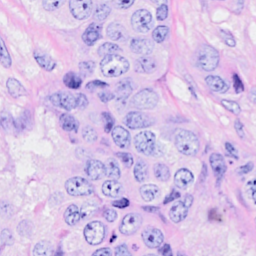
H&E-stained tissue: Breast